Interaction volume radius: 5 \u00c5
Interaction volume height: 20 \u00c5
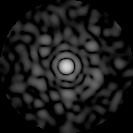
Disorder parameter: 0.8054